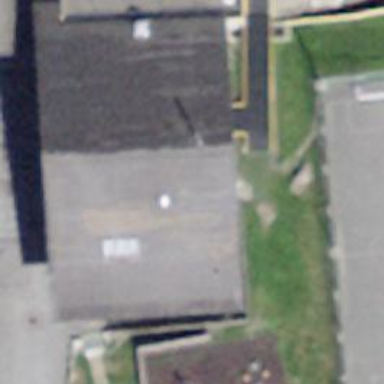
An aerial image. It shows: School.